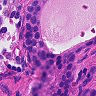
Metastatic tissue present: yes